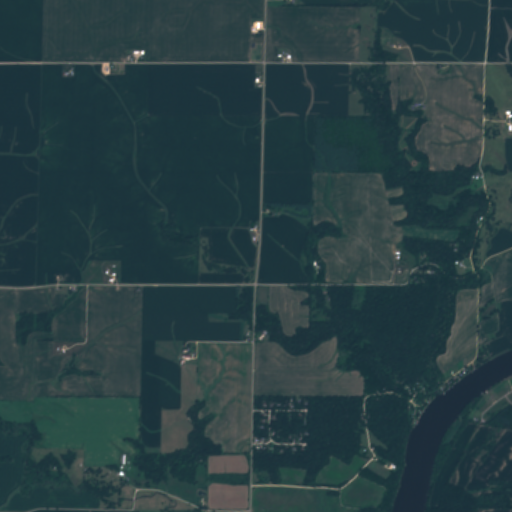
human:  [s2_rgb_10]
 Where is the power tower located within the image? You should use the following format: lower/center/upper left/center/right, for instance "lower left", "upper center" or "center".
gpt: The power tower is located in the left of the image.
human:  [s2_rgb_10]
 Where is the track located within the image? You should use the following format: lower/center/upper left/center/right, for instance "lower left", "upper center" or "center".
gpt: There is no track in the image.